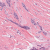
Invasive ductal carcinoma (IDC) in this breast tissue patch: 1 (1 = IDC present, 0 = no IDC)